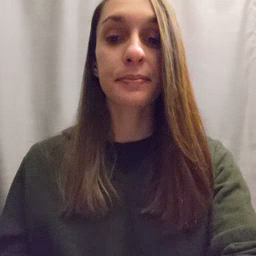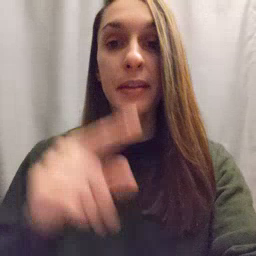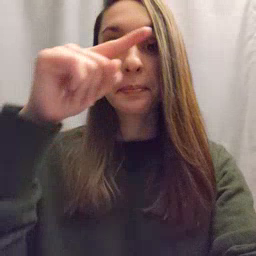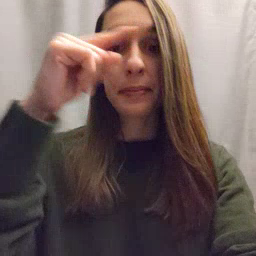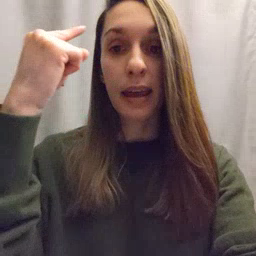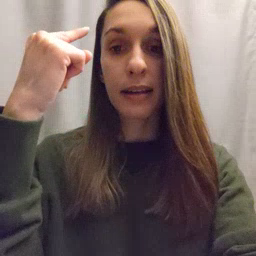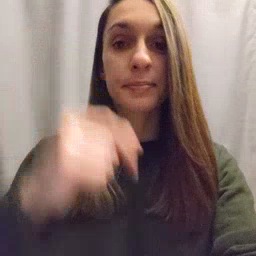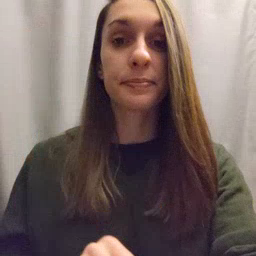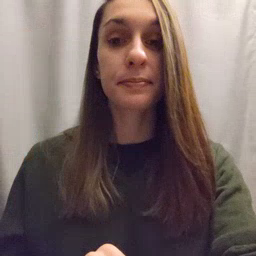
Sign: black